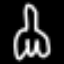
Label: fork